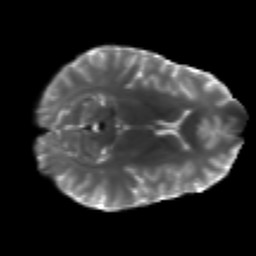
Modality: T2w
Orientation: axial
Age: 27
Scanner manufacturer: siemens
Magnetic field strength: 3 T
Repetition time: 4.52 s
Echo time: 0.084 s